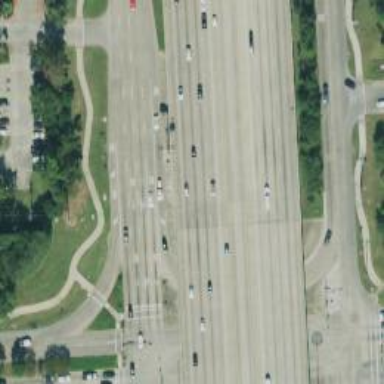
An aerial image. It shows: Secondary road with frontage road.